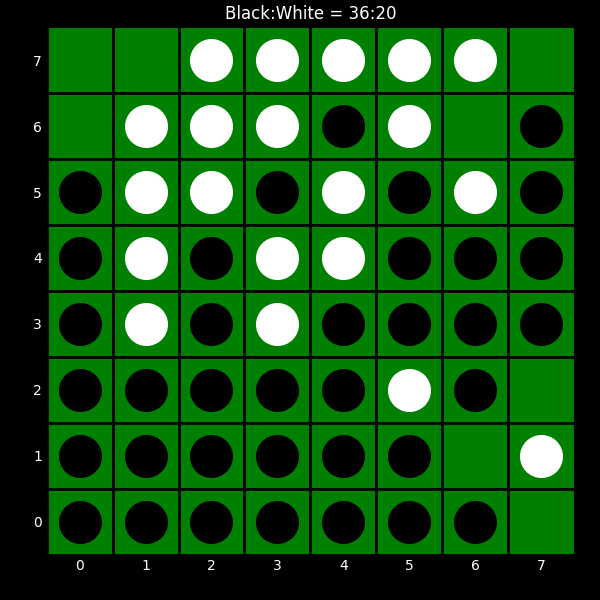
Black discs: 36
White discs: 20